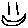
Label: smiley face